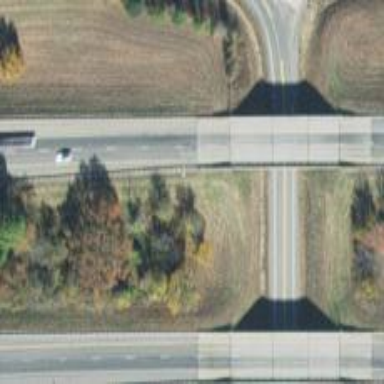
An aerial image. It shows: Motorway bridge with asphalt surface and beam structure.